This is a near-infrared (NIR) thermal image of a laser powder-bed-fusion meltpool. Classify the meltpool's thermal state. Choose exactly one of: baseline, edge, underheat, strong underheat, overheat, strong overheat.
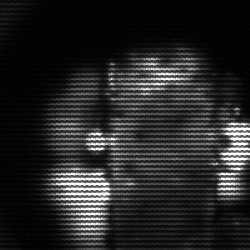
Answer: strong underheat